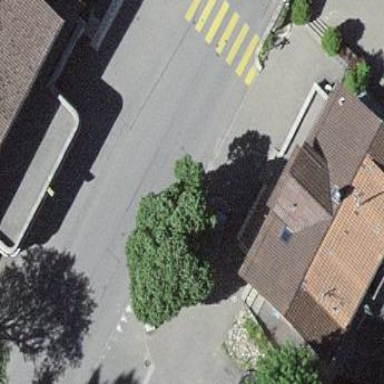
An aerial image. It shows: Train station building.